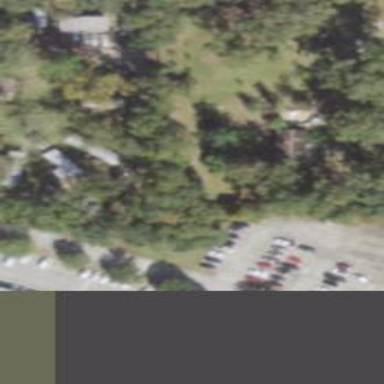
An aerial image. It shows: Parking area.